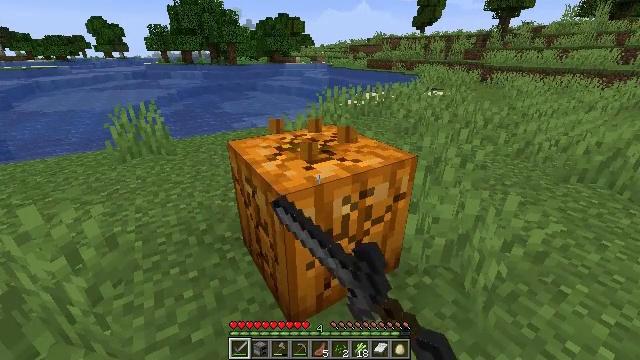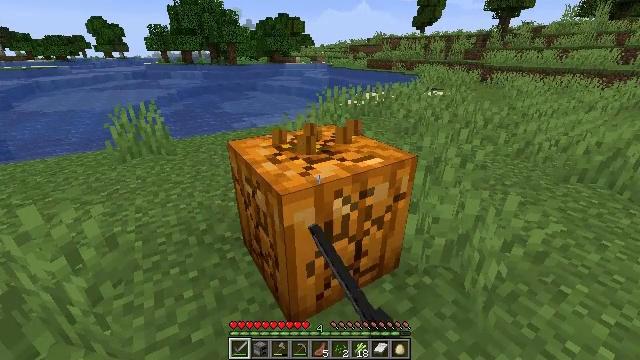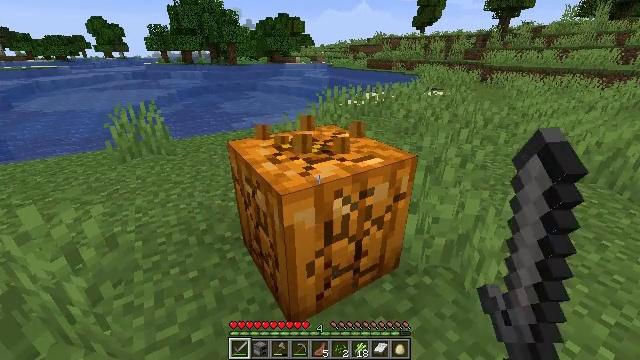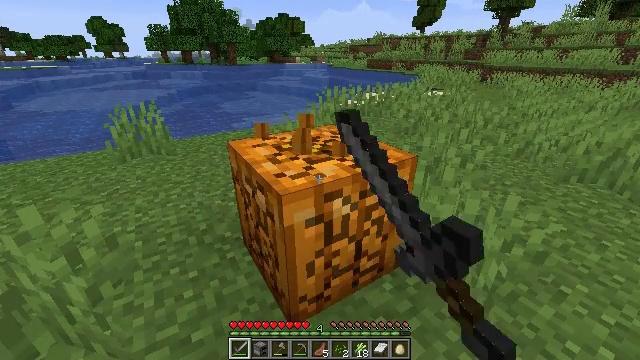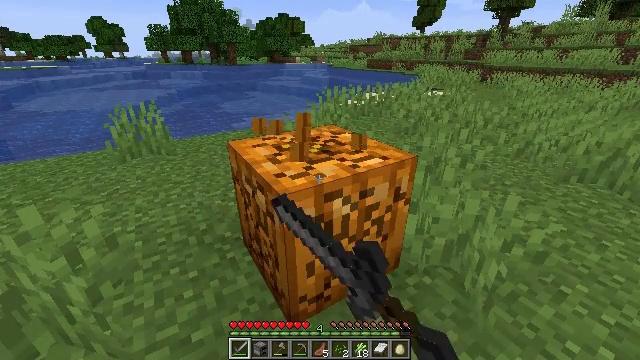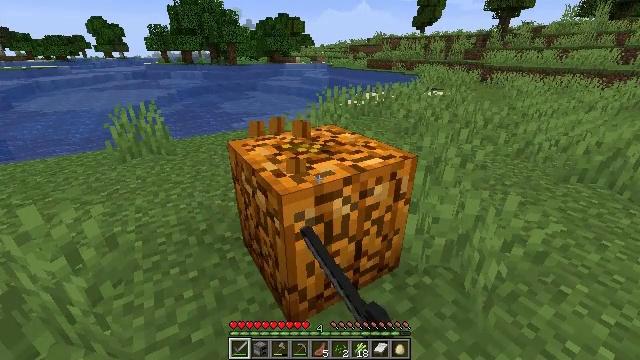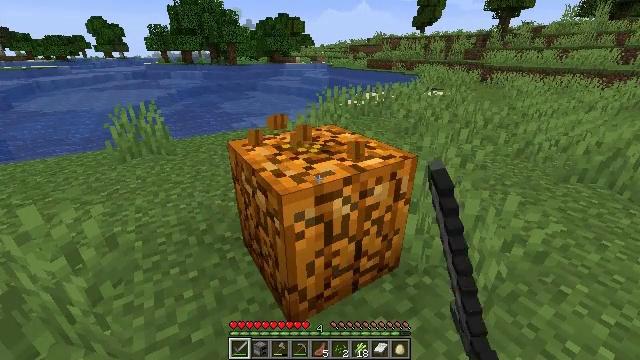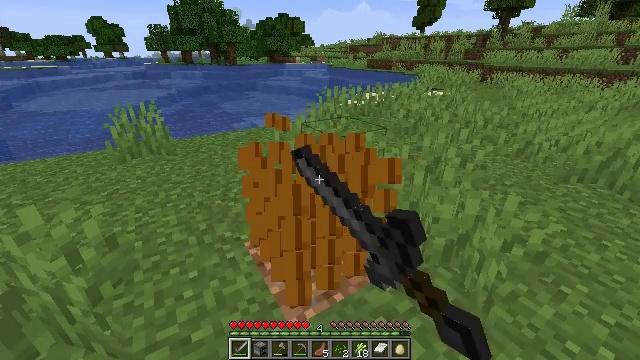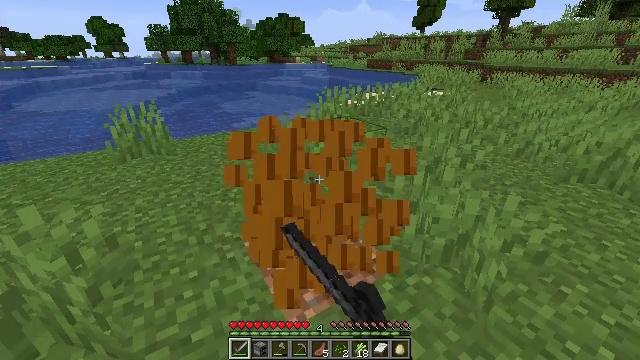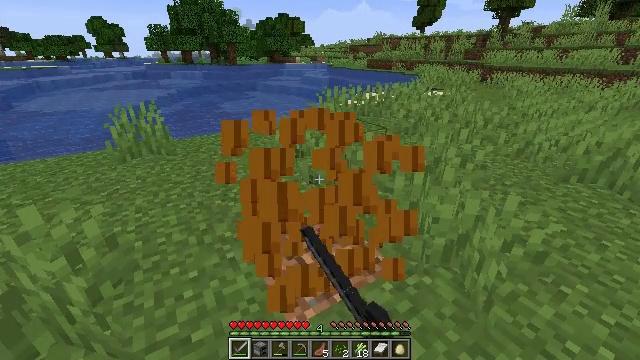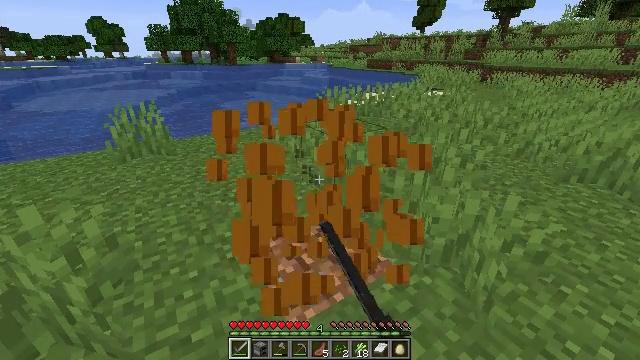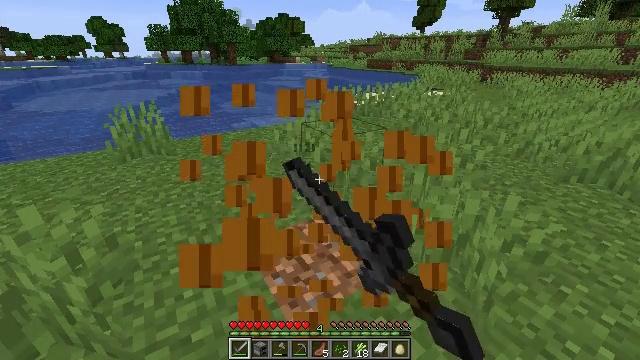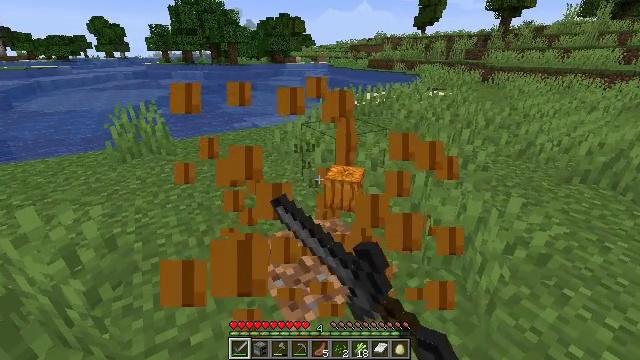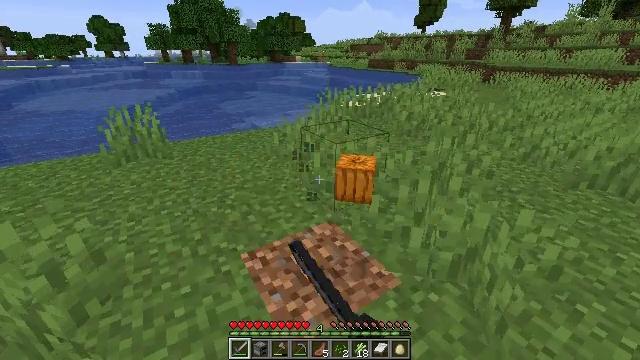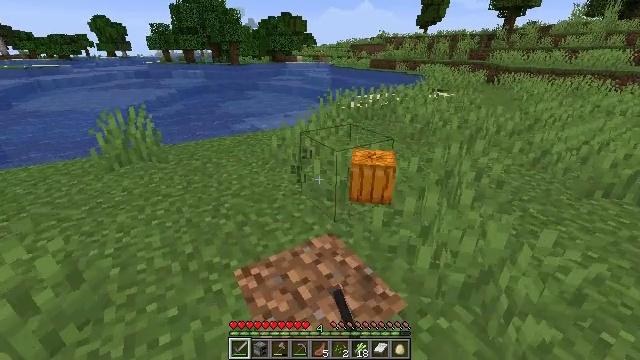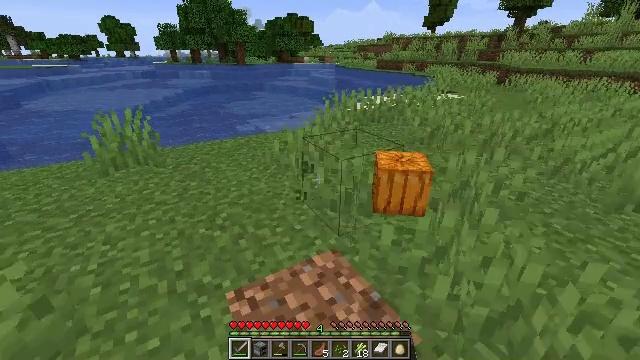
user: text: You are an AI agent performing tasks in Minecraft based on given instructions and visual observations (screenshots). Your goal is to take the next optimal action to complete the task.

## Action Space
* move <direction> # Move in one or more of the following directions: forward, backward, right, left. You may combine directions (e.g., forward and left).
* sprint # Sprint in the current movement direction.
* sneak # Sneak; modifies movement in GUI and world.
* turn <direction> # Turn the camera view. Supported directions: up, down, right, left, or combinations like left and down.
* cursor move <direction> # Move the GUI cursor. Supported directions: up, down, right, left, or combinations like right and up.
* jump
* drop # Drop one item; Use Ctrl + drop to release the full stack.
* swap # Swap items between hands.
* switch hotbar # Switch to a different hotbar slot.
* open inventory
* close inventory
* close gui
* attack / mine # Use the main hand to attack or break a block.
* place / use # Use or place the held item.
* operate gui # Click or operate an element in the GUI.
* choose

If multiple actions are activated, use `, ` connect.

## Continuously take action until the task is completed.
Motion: motion action
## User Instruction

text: Collect the pumpkin by holding left button.
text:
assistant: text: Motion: attack / mine
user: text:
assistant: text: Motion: attack / mine
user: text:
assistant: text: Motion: attack / mine
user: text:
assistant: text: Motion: attack / mine
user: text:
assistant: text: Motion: attack / mine
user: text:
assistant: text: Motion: attack / mine
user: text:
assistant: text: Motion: attack / mine
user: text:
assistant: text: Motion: attack / mine
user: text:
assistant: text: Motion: attack / mine
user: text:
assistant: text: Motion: attack / mine
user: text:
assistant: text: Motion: attack / mine
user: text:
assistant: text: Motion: move forward
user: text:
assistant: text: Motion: move forward
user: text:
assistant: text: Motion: move forward
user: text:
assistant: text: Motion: move forward, turn left
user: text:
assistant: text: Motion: move forward, turn left
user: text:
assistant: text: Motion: move forward, turn left
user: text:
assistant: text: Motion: move forward, turn left
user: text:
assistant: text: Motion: move forward, turn left
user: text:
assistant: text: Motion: move forward, turn left
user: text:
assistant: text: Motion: move forward, turn left
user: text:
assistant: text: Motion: move forward, turn left
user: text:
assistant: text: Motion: move forward, turn left
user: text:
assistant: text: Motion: move forward, turn left
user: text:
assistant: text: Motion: turn left
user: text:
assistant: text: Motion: turn left
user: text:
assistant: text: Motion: turn left
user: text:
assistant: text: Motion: turn left
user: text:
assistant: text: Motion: turn left
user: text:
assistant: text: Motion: turn left